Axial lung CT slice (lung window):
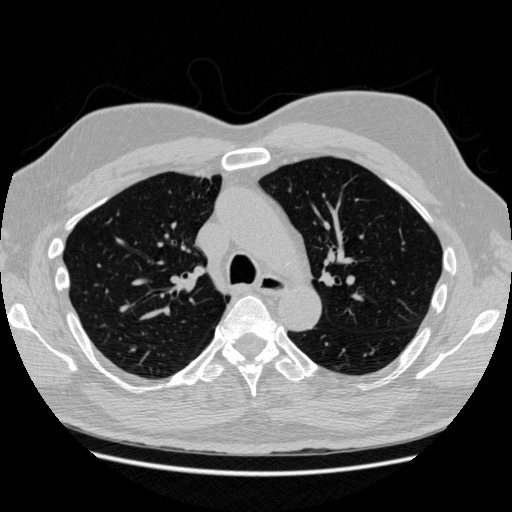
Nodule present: no